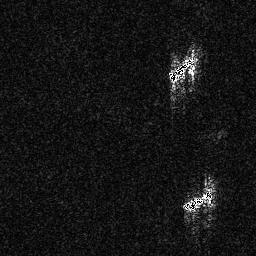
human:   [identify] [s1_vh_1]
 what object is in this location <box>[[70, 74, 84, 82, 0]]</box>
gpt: <ref>1 medium ship at the bottom right</ref>

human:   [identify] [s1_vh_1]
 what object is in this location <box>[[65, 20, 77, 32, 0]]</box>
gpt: <ref>1 medium ship at the top right</ref>